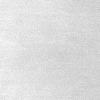
Atmospheric dust classification: dusty